Question:
I am not able to figure out why my condition is not working while the ip address is in the array. Why condition is failing as shown in image
'''
<?php $valid_ip_list = explode(',',$this->valid_ips);
echo $client_ip = $_SERVER['REMOTE_ADDR'];
print('<pre>');
print_r($valid_ip_list);
if(in_array($client_ip ,$valid_ip_list))
{
echo 'I am here';
}
else
{
echo 'Condition fail';
}
?>
'''
Problem solved with the help of 'array_map('trim', explode(',', $valid_ips))'
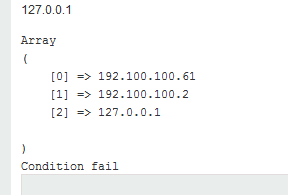
Answer: This should help
'''
$valid_ips = '192.100.100.61,192.100.100.2,127.0.0.1';
// authorized
if (in_array($_SERVER['REMOTE_ADDR'], array_map("trim", explode(',', $valid_ips)))) {
//...
}
// unauthorized
else {
//...
}
'''